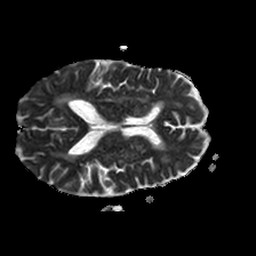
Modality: ADC
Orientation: axial
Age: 70
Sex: female
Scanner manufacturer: philips
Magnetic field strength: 1.5 T
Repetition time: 3.406 s
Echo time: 0.06922 s